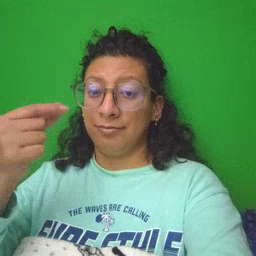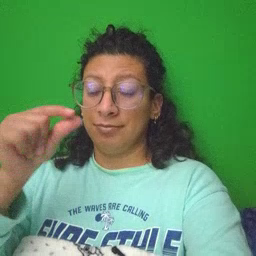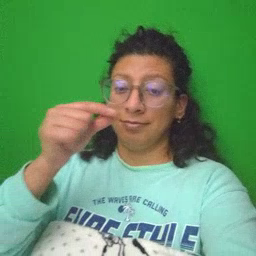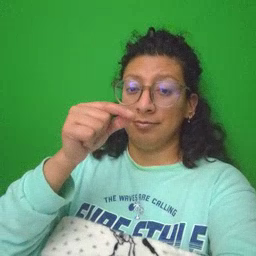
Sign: green